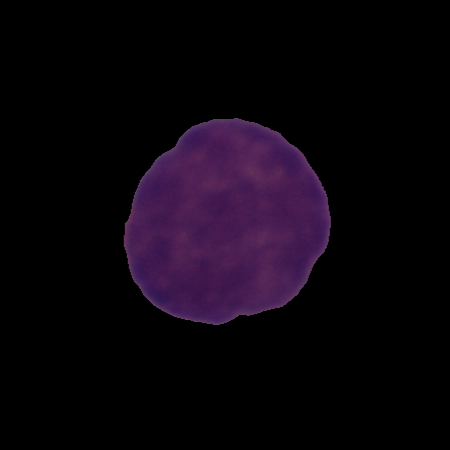
Label: cancer